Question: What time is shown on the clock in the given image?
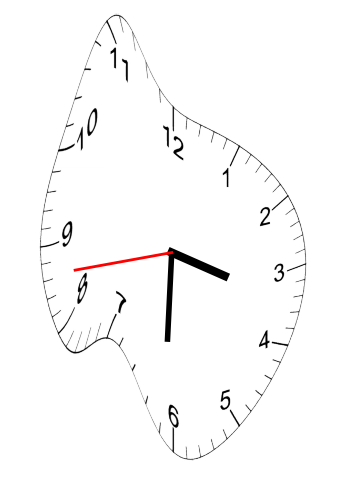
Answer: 03:30:43